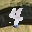
Label: 4